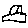
Label: car